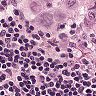
Metastatic tissue present: yes